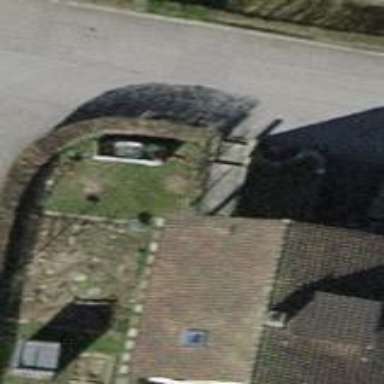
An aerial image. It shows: Detached building.